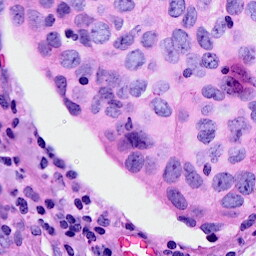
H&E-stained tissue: Breast